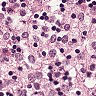
Metastatic tissue present: no